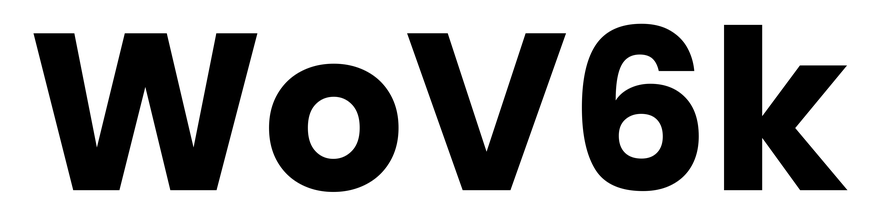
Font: Poppins-Bold